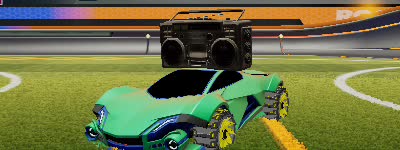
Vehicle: werewolf